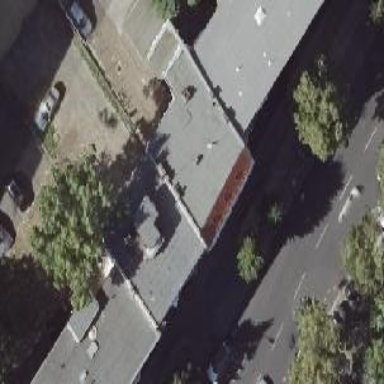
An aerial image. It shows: Building with apartments featuring unique double saltbox roof shape.